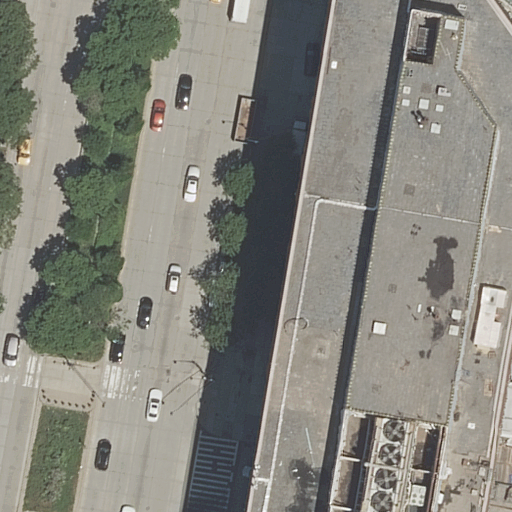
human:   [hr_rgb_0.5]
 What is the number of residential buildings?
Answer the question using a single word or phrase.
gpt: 1

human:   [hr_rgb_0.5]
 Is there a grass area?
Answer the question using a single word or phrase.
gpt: yes

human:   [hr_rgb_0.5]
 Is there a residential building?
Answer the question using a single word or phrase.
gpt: yes

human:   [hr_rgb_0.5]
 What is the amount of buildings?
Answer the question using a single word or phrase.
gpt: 1

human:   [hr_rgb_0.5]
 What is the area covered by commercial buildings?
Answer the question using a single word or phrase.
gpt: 0m2

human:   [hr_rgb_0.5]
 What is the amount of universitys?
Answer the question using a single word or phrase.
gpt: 1

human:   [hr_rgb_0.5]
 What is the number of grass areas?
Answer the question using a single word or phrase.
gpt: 3

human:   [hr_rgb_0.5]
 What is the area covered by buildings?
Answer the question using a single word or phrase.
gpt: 6876m2

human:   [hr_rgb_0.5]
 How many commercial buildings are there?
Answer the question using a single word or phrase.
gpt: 0

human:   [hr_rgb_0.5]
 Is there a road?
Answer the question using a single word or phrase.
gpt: yes

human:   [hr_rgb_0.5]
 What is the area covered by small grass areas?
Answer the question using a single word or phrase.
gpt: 3m2

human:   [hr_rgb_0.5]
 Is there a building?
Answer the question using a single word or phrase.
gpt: yes

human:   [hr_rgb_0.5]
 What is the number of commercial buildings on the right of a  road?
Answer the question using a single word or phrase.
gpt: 0

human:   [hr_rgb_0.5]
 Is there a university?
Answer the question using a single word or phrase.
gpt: yes

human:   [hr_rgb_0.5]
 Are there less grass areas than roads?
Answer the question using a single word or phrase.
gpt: yes

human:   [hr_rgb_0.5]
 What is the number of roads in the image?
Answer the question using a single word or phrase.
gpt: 8

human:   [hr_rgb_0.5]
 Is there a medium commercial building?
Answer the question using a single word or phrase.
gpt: no

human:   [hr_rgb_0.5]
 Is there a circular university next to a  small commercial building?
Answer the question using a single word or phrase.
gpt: no

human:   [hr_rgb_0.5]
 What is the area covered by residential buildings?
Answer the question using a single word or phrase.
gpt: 6876m2

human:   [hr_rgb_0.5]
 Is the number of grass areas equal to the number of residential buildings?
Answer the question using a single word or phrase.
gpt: no

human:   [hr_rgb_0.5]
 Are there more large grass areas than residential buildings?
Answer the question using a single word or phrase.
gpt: no

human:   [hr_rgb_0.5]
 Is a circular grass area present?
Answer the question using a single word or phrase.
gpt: no

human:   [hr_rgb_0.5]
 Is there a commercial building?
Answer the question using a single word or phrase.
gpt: no

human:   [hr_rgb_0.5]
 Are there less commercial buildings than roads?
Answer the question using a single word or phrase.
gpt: yes

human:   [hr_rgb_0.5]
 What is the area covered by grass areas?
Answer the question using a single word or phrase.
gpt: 723m2

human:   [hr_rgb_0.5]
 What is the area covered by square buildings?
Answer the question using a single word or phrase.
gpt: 0m2

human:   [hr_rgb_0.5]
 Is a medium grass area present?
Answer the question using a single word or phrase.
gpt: no

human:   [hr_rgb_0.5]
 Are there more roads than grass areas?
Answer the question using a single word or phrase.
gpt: yes

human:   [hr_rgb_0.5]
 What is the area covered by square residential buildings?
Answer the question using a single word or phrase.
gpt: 0m2

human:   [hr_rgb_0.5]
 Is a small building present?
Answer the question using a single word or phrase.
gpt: no

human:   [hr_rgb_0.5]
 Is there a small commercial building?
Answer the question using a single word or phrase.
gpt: no

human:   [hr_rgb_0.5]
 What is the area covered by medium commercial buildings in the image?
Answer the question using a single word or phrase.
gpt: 0m2

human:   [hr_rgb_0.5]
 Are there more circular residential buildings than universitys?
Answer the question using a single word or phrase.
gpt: no

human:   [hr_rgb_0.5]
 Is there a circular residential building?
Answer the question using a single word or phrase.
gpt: no

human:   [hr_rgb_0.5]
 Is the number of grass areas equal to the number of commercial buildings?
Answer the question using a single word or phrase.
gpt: no

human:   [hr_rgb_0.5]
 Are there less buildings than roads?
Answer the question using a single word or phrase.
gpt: yes

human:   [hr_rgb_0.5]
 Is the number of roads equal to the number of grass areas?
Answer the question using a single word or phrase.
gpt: no

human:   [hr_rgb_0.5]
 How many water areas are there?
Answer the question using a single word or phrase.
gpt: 0

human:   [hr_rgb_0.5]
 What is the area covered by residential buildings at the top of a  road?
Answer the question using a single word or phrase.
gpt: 0m2

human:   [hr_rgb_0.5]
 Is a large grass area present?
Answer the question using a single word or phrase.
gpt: yes

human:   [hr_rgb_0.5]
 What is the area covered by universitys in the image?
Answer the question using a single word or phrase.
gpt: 6876m2

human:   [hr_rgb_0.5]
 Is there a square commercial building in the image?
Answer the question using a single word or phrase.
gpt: no

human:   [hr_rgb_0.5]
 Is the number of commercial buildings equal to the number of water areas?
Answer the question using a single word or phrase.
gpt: yes

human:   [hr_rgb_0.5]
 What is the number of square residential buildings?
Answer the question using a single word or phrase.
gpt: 0

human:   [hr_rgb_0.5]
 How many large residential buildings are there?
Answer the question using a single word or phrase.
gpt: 1

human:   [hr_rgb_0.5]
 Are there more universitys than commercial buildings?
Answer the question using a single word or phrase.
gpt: yes

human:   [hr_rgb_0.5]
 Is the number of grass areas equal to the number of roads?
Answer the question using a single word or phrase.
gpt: no

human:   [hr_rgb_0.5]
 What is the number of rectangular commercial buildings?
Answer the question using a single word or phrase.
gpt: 0

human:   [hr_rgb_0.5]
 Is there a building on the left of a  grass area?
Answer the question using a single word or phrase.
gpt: no

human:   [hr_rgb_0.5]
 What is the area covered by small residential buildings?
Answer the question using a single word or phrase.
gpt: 0m2

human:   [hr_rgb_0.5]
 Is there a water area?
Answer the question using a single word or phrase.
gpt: no

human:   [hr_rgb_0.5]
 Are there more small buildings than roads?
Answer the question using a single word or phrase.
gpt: no

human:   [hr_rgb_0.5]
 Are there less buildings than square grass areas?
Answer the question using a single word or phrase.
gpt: no

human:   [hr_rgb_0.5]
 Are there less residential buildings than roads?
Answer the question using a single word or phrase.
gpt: yes

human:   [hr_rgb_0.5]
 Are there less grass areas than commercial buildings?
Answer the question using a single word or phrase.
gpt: no

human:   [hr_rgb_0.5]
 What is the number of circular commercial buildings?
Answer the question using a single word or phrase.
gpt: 0

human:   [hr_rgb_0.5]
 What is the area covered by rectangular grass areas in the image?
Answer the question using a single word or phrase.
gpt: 723m2

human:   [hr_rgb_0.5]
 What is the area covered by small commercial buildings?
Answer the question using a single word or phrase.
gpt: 0m2

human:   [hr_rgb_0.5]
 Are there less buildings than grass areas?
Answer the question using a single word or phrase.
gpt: yes

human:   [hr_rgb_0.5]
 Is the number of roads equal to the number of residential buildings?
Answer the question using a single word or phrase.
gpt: no

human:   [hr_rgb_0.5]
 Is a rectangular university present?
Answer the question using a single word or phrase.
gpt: no

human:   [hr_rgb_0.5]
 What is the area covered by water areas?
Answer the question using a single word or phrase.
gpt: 0m2

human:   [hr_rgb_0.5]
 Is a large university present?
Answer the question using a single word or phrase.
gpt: yes

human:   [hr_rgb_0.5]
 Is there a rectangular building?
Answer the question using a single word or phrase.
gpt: no